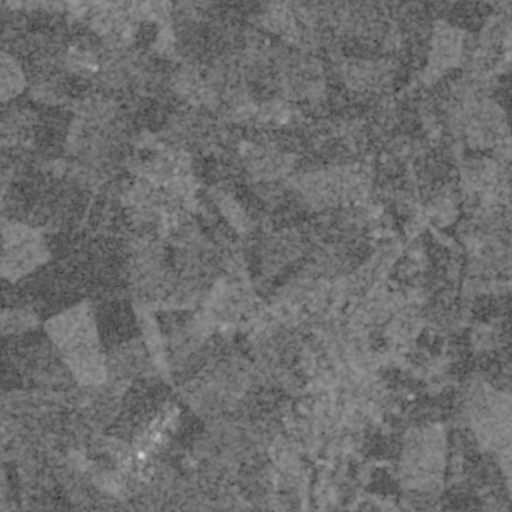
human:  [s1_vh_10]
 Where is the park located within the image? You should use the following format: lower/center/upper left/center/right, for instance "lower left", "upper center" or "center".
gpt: The park is located in the lower left of the image.
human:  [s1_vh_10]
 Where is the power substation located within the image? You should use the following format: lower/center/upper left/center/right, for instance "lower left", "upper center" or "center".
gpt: The power substation is located in the lower center of the image.
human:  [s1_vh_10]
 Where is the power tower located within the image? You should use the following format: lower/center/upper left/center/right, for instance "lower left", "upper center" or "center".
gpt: The power tower is located in the right of the image.
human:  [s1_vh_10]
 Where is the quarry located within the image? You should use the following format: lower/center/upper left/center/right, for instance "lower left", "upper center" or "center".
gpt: The quarry is located in the upper center of the image.
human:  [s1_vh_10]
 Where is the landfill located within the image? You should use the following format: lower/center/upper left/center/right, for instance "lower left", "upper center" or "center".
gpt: There is no landfill in the image.

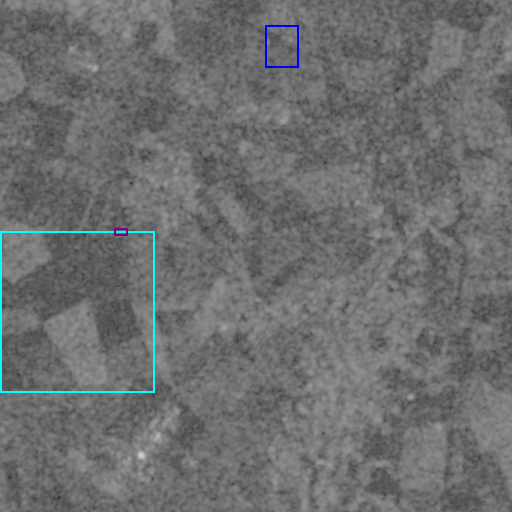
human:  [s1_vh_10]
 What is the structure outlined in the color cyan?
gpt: The structure outlined in cyan is a crop field.
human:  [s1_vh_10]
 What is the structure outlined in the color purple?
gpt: The structure outlined in purple is a park.
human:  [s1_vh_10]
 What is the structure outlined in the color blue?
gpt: The structure outlined in blue is a quarry.
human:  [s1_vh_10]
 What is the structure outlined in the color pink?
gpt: There is no pink outline.